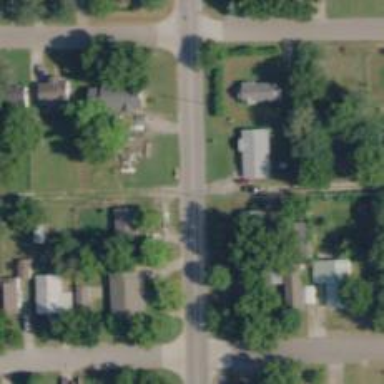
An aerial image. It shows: Alley classified as service road.